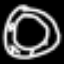
Label: donut